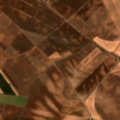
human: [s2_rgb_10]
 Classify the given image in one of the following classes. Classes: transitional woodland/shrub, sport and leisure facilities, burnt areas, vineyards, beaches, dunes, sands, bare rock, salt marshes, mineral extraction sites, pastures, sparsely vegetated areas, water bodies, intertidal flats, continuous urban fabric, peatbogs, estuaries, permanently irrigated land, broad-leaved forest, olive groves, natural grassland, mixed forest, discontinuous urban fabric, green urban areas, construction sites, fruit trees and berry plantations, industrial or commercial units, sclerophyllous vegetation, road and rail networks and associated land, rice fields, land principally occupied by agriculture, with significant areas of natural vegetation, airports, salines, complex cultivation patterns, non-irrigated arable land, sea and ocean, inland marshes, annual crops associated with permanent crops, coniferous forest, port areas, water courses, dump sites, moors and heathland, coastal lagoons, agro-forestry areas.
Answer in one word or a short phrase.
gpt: continuous urban fabric, non-irrigated arable land, permanently irrigated land, olive groves, annual crops associated with permanent crops